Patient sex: F
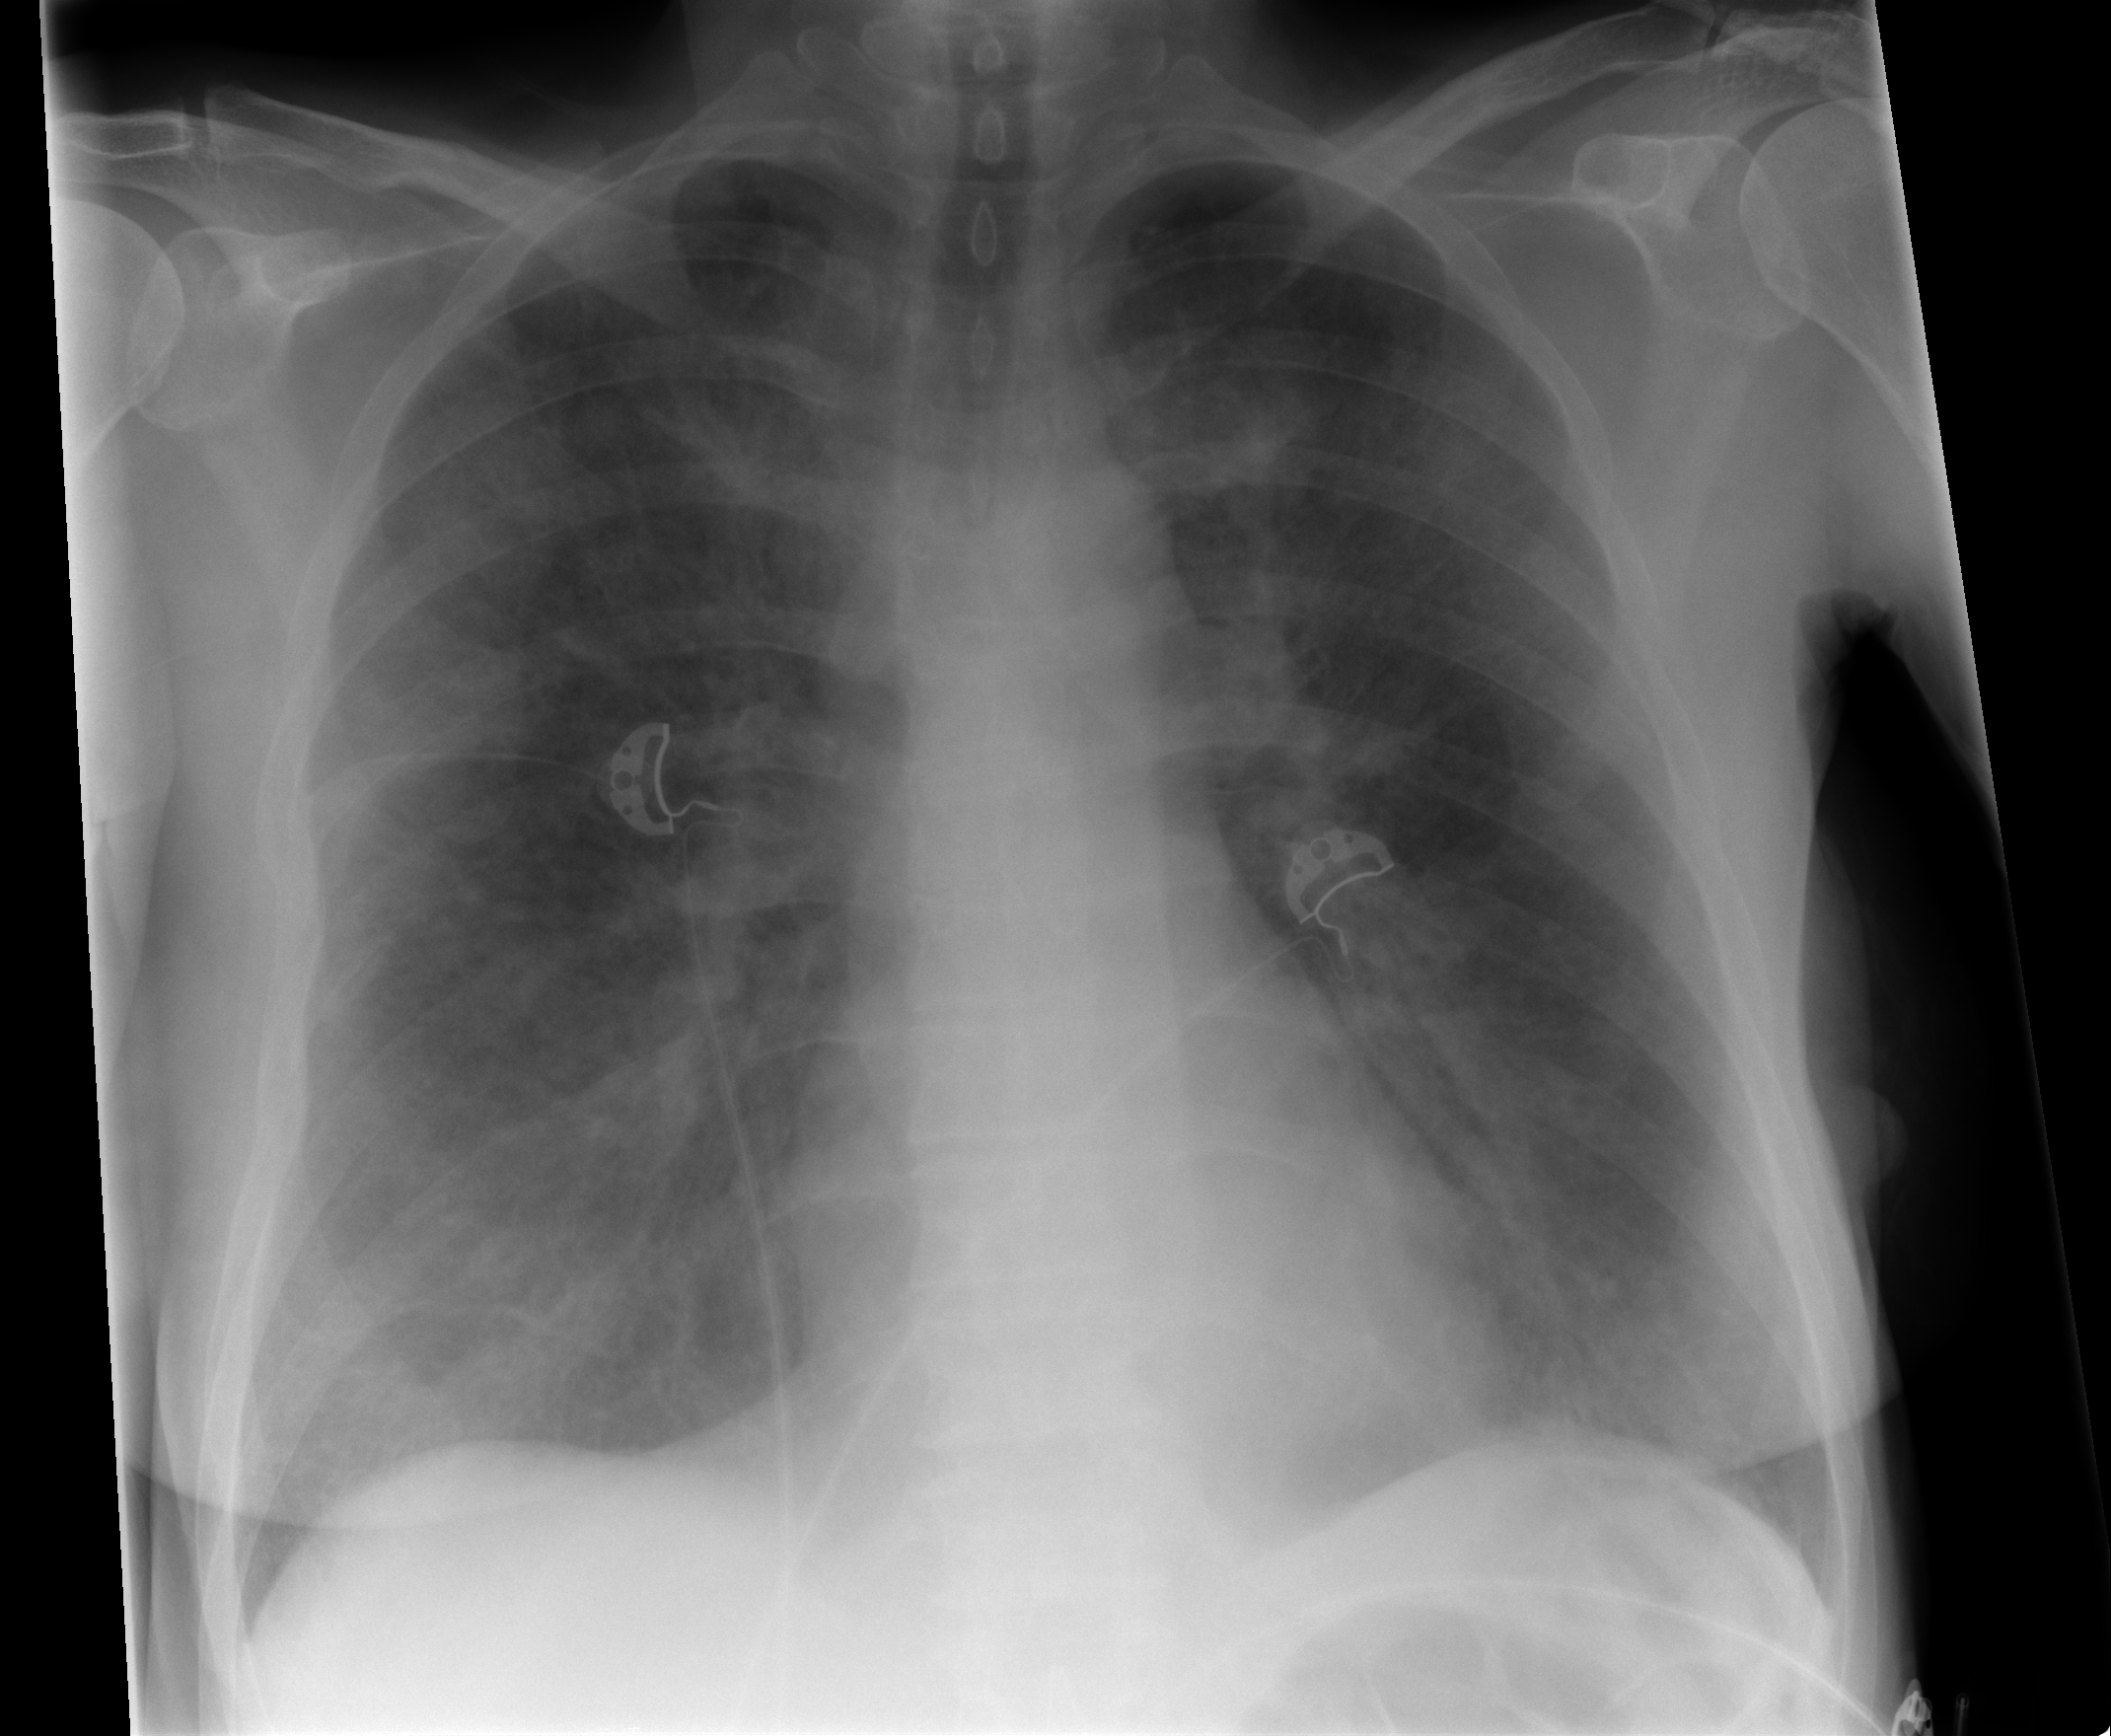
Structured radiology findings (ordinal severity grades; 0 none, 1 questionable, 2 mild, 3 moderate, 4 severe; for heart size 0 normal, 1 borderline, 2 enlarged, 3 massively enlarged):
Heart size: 0
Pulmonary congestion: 0
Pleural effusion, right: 0
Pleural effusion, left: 0
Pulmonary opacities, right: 2
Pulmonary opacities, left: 2
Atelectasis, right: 2
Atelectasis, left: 2